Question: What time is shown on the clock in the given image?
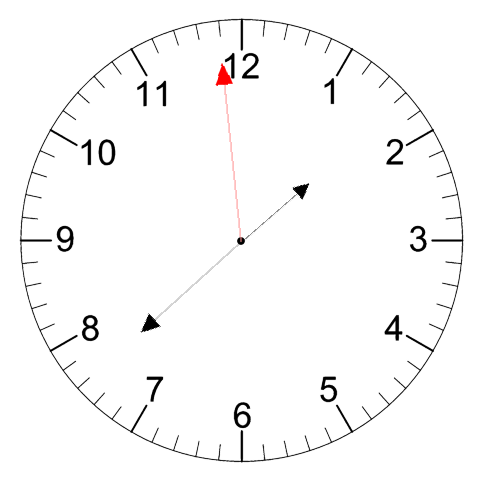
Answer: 01:37:59